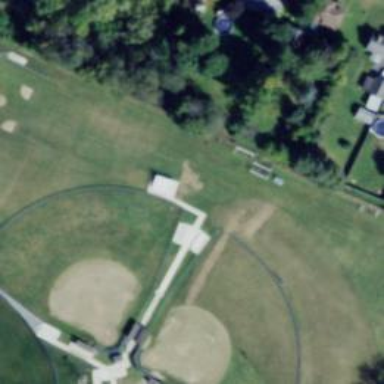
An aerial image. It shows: Baseball pitch for leisure land.